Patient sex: M
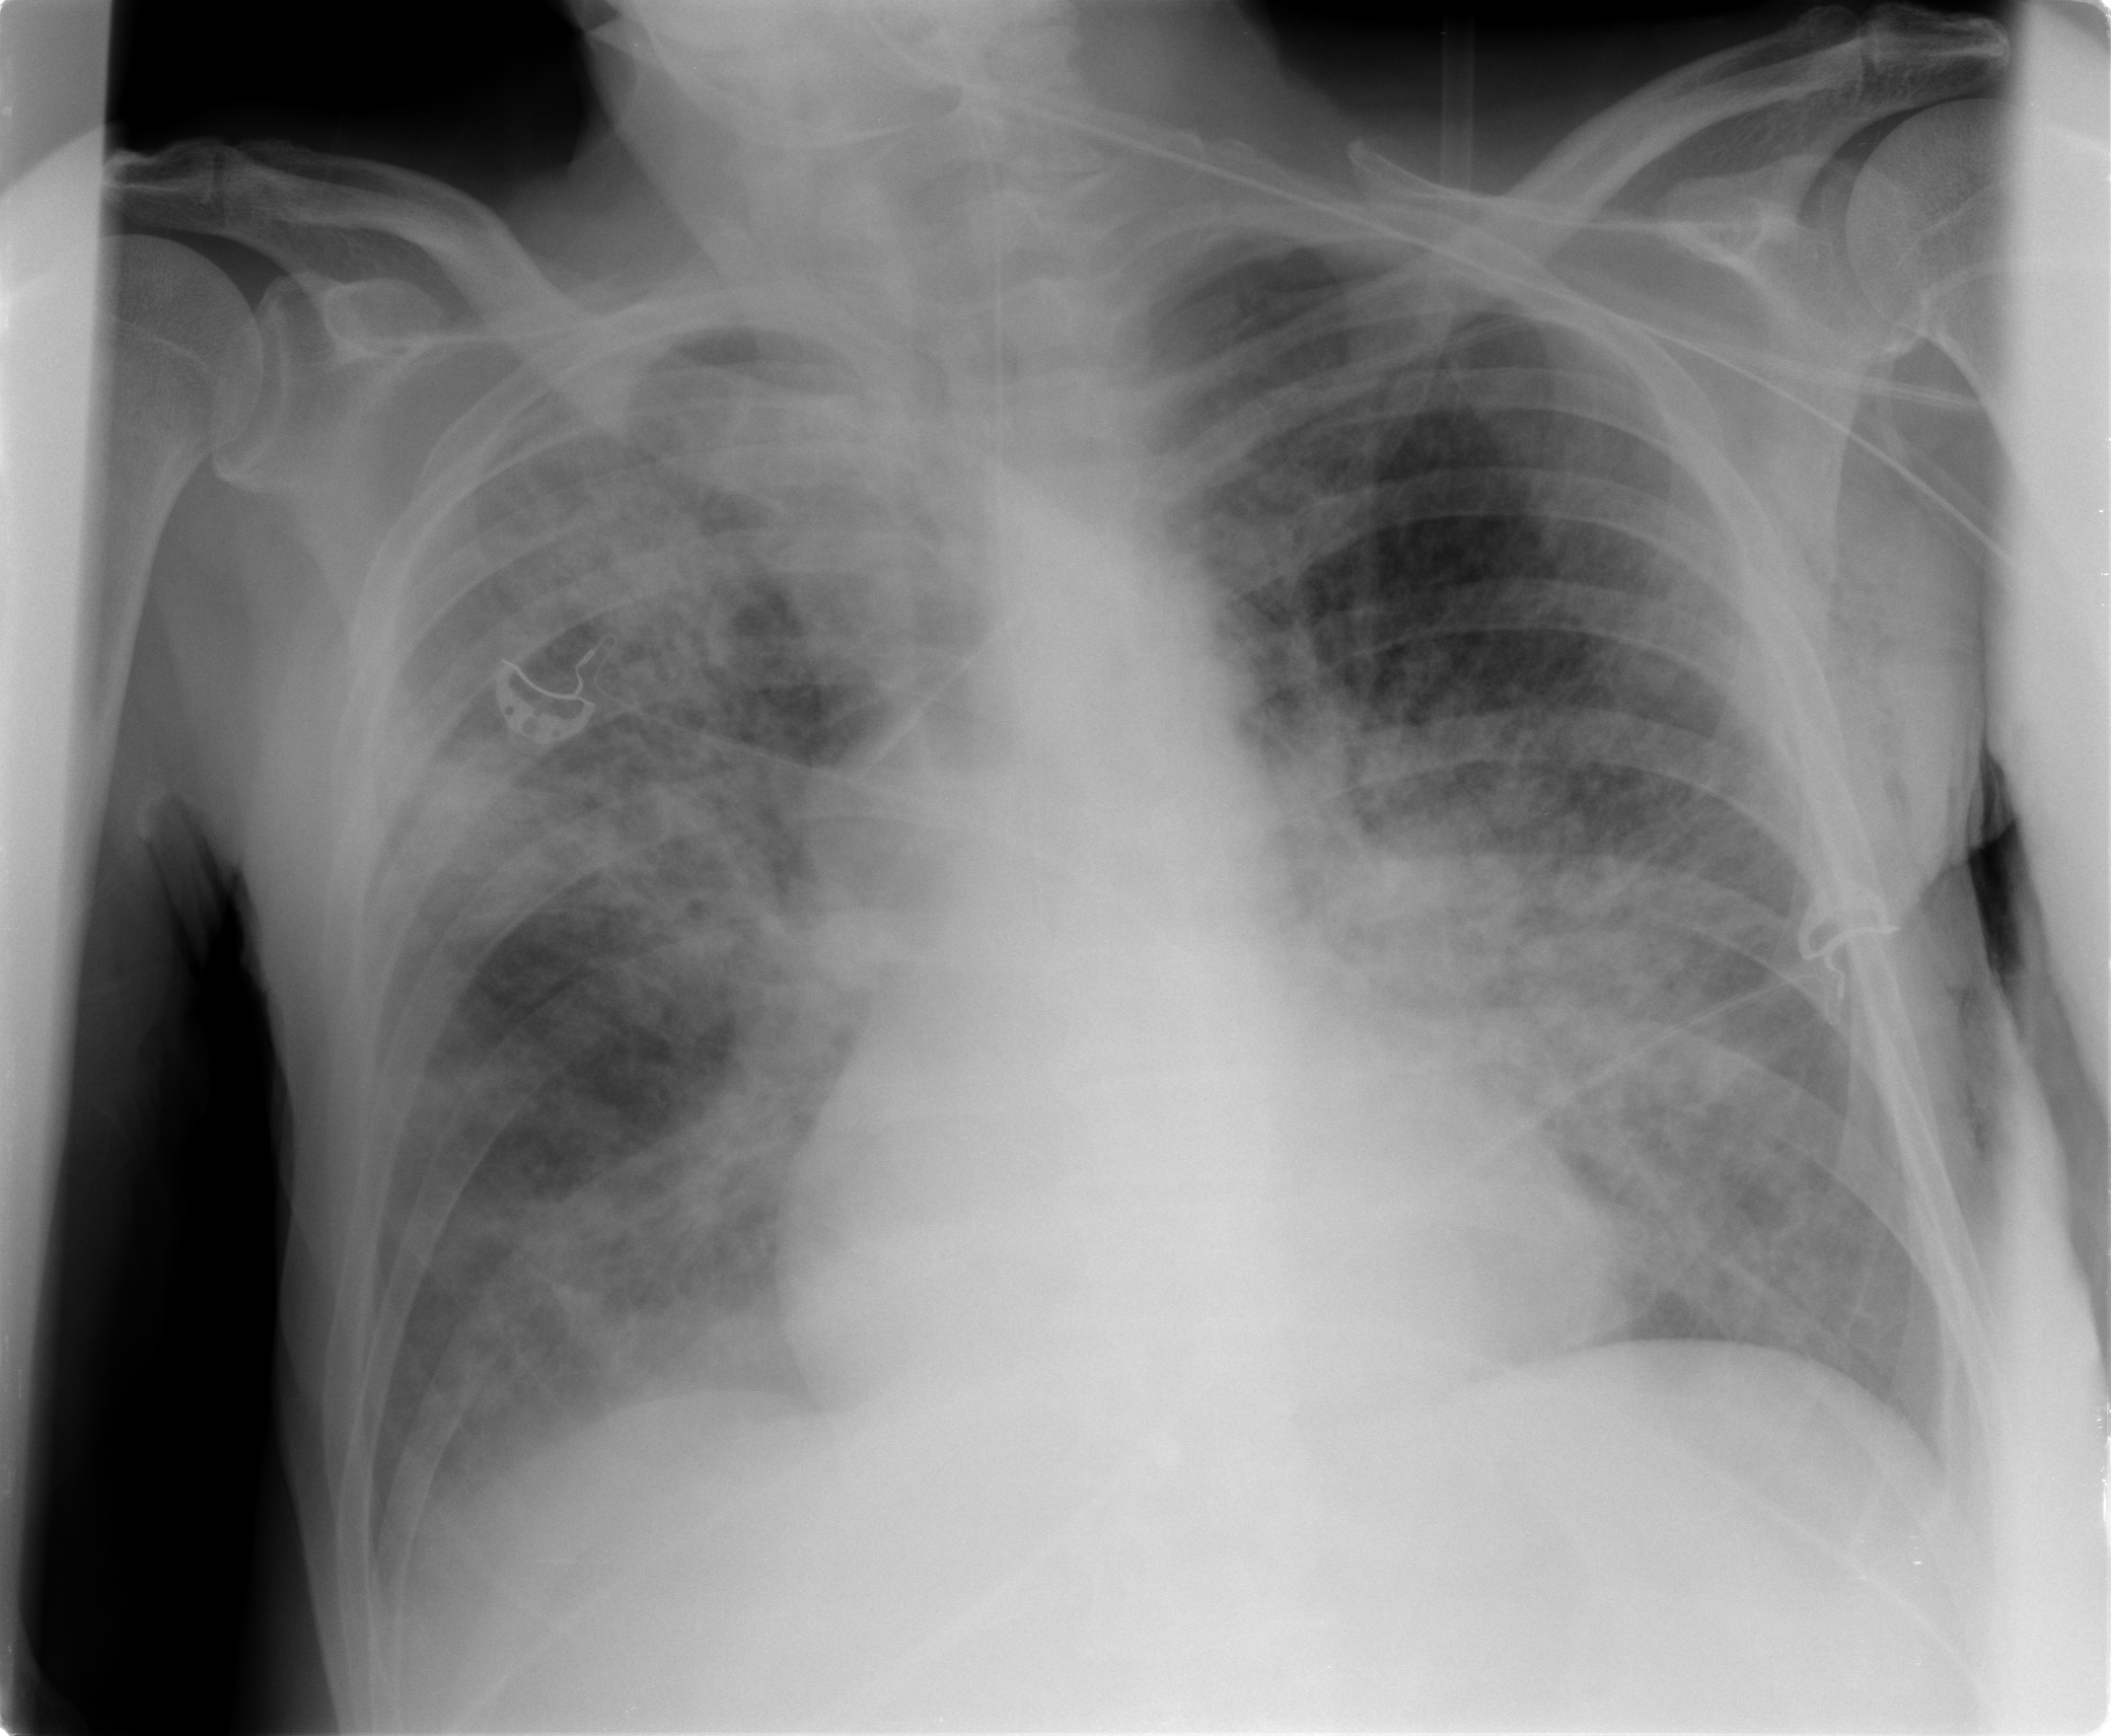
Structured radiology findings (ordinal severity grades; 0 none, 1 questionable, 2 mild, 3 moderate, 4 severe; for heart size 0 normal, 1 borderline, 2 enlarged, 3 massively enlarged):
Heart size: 0
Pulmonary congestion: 2
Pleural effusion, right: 0
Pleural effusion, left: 0
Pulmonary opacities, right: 3
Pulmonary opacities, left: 3
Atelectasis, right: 2
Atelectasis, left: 2